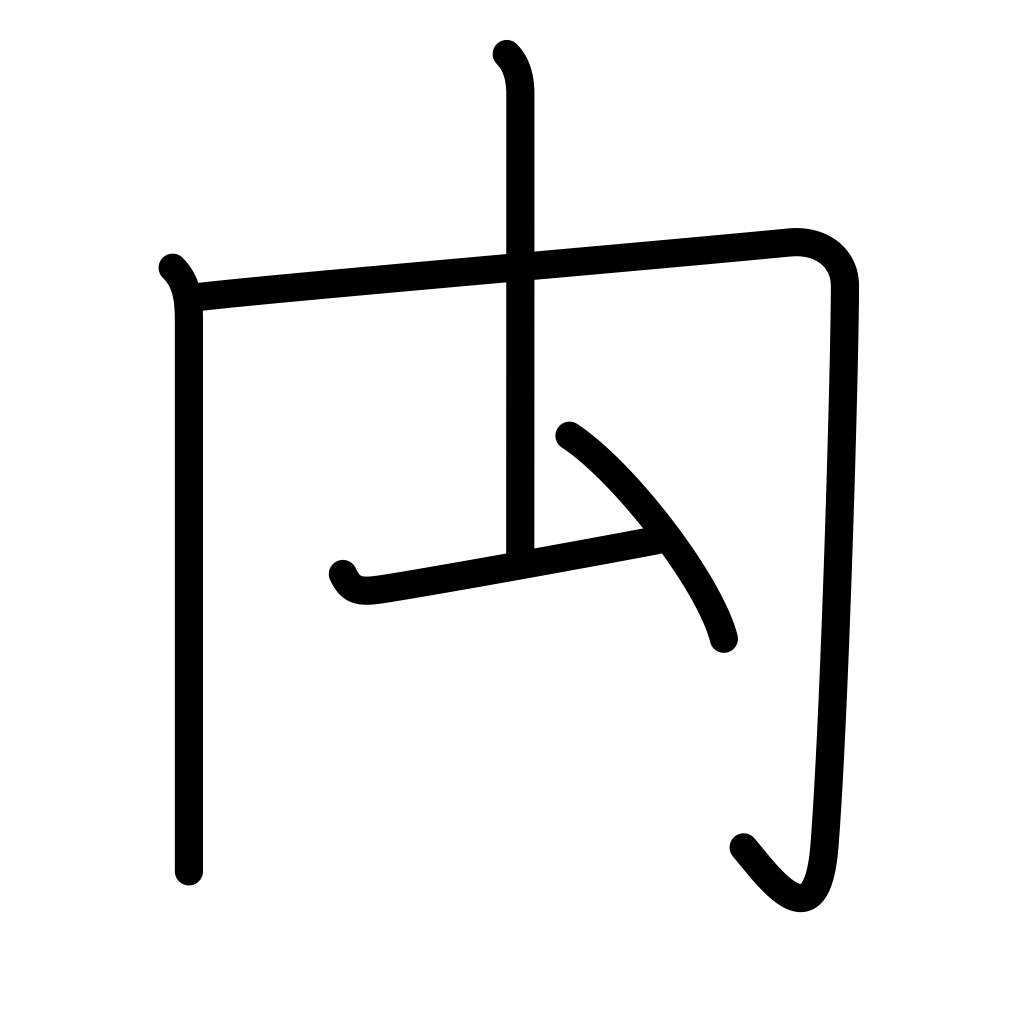
Meaning: rump